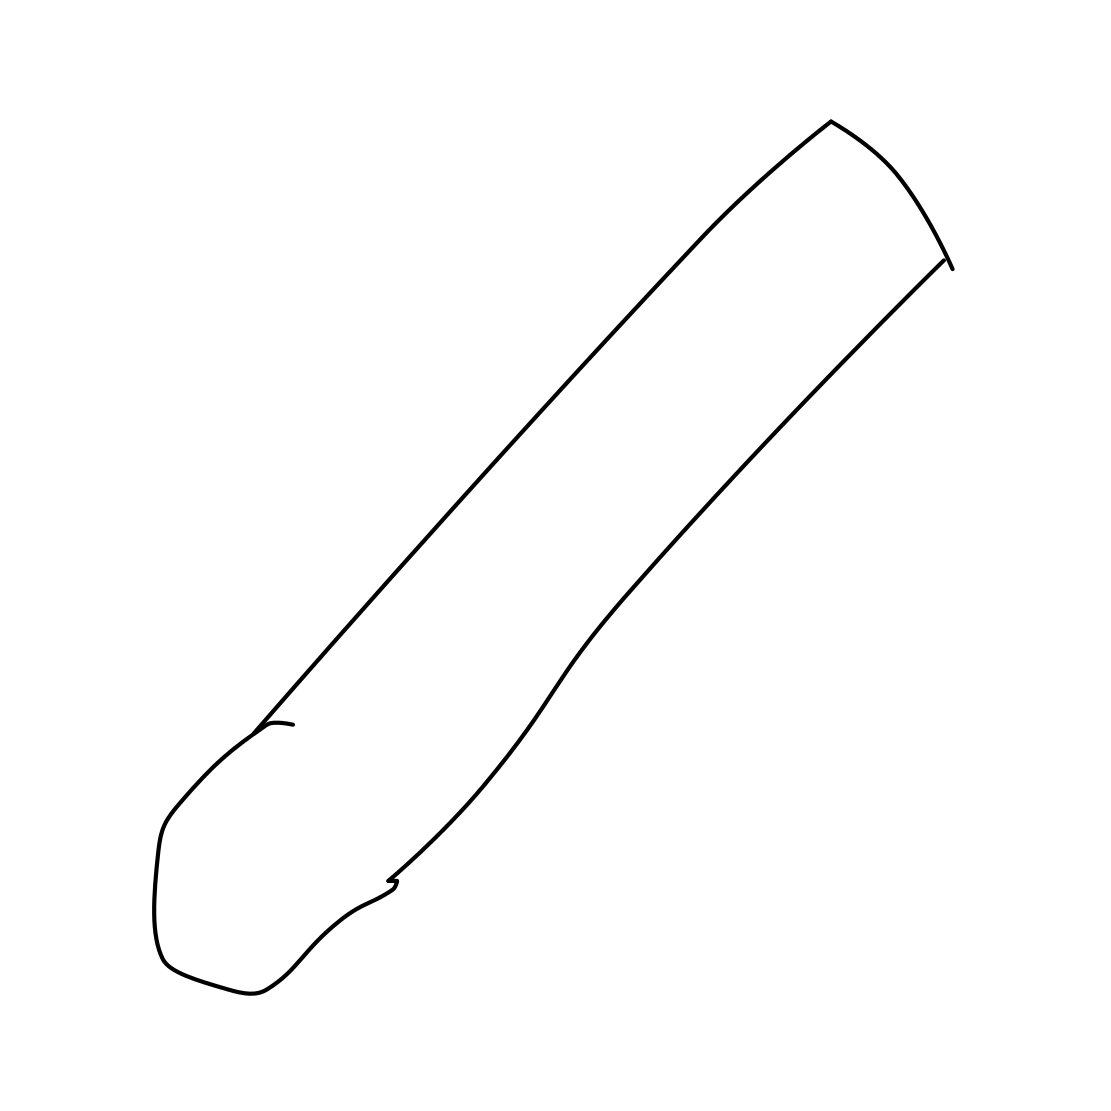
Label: snowboard